Question: I'm using the following piece of code to load JS files that require jQuery:
'''
jQuery(document).ready(function ($) {
var script = document.createElement('script');
script.src = "timegrid/timegrid-api.js";
document.getElementsByTagName('head')[0].appendChild(script);
});
'''
However, the problem is that the JavaScript file relies on the Global $ variable instead of the local $ variable. The function($) returns a local variable $ that loads jQuery but I need the global $ to also be loaded. Using Chrome debugger, I see:

I also tried 'window.load' but that gives the same result. Help greatly appreciated.
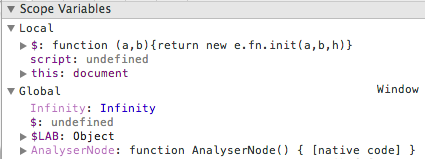
Answer: you need to use jquery noConflict. You start by initially calling this before calling any other code:
'''
jQuery.noConflict();
'''
Then when you want to do something with jQuery:
'''
jQuery("div p").hide();
'''
And when you want to use your initial library, use $ and however it works:
'''
$("content").style.display = 'none';
'''